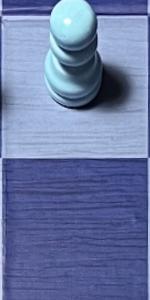
Label: Empty